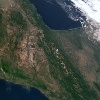
Label: land